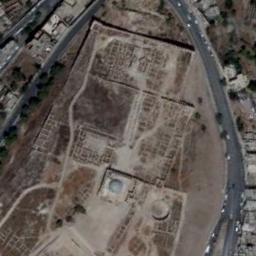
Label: palace